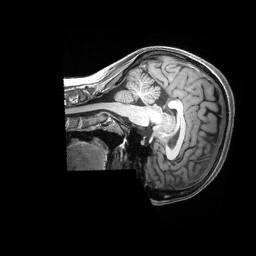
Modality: T1w
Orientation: sagittal
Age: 27
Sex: female
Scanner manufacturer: siemens
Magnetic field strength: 3 T
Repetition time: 2.3 s
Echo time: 0.00298 s